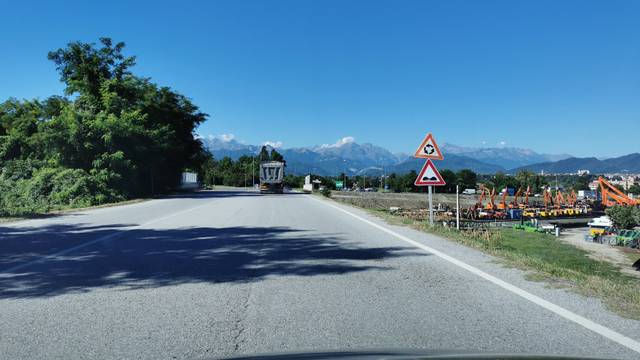
Region: Italy
Coordinates: 44.392, 7.576